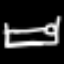
Label: bed